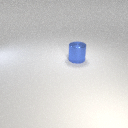
large blue metal cylinder